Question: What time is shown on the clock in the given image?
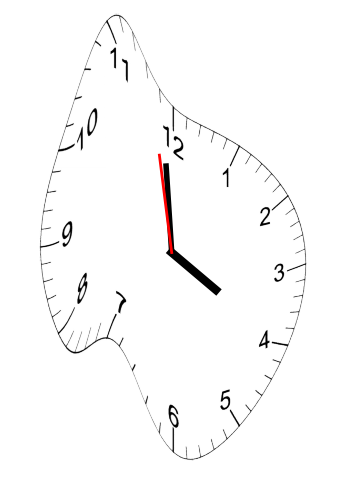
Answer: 03:58:58